Question: I'm curious if .NET and C# would allow me to include a control as such into my WinForms application?

This is a screenshot of how it looks like in Visual Studio 2010.
PS. Sorry for being too vague. I guess I'm looking for the name for this control.
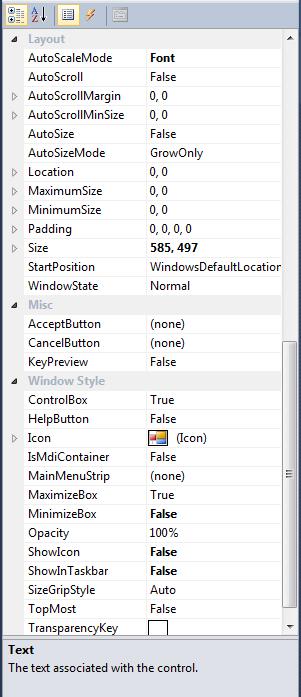
Answer: It is called PropertyGrid control. See: <URL>